Field crop: tomato
Growth stage: 1
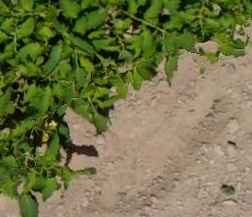
Species: tomato